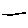
Label: line